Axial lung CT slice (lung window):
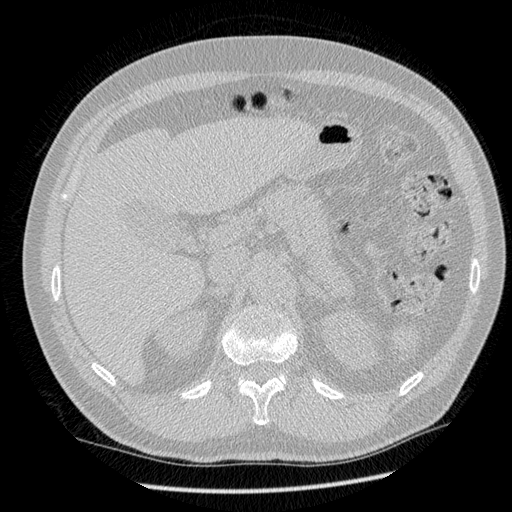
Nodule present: no